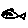
Label: fish